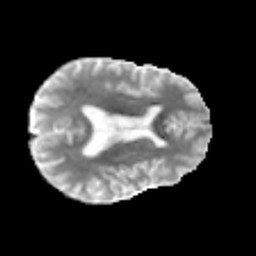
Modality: MD
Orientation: axial
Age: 39
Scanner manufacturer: philips
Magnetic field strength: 3 T
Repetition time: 8.6 s
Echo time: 0.127 s